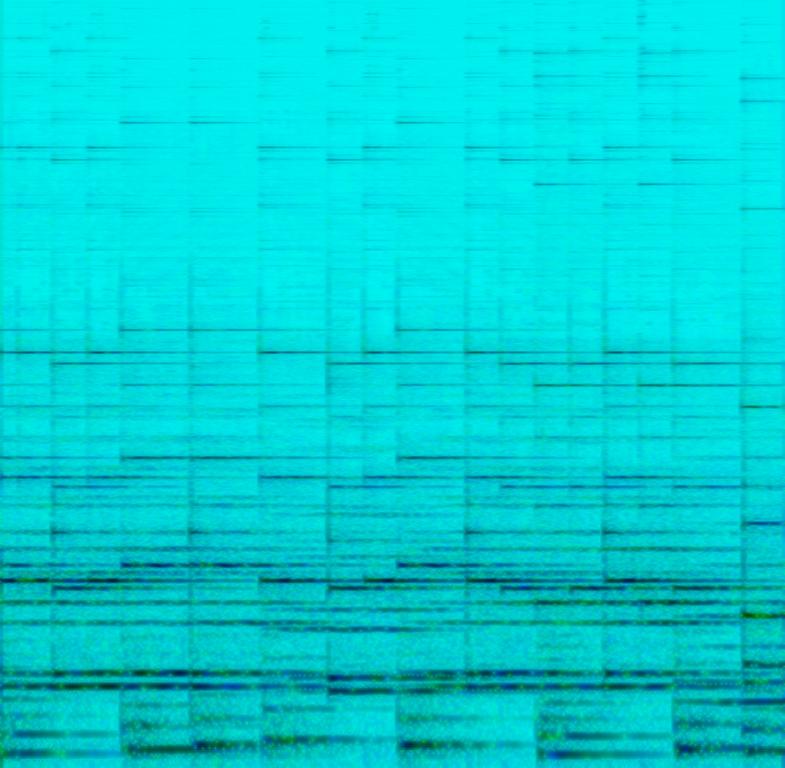
This is a lullaby that features a main melody made with a xylophone that has a bright sound. A sustained piano synth creates a dreamy and sleepy ambience sound. A subtle cello plays single chords that bounce from one beat to the next. This is a song a baby could fall asleep to.